Question: I have an android application. Force close when rss feed using URL. It should take data and show. Sorry for my poor english.
Here is my logcat:

Here is my activity:
'''
public class Site2 extends FragmentActivity {
// Connection detector class
ConnectionDetector cd;
Boolean isInternetPresent = false;
@Override
public void onCreate(Bundle savedInstanceState) {
super.onCreate(savedInstanceState);
setContentView(R.layout.main);
// creating connection detector class instance
cd = new ConnectionDetector(getApplicationContext());
// creating connection detector class instance
cd = new ConnectionDetector(getApplicationContext());
// get Internet status
isInternetPresent = cd.isConnectingToInternet();
// check for Internet status
if (isInternetPresent) {
// Internet Connection is Present
// make HTTP requests
showAlertDialog(Site2.this, "Internet Connection",
"You have internet connection", true,1);
} else {
// Internet connection is not present
// Ask user to connect to Internet
showAlertDialog(Site2.this, "No Internet Connection",
"You don't have internet connection.", false,2);
}
if ((isInternetPresent) &&(savedInstanceState == null)) {
addRssFragment();
}
}
private void addRssFragment() {
FragmentManager manager = getSupportFragmentManager();
FragmentTransaction transaction = manager.beginTransaction();
RssFragment fragment = new RssFragment();
////////////////////////////////////////
Bundle bundle = new Bundle(2);
bundle.putInt("url", 1);
bundle.putString("url", "http://www.dz-recrutement.blogspot.com/rss.xml");
fragment.setArguments(bundle);
//////////////////////////////////////
transaction.add(R.id.fragment_container, fragment);
transaction.commit();
}
@Override
protected void onSaveInstanceState(Bundle outState) {
super.onSaveInstanceState(outState);
outState.putBoolean("fragment_added", true);
}
public void showAlertDialog(Context context, String title, String message, Boolean status,int rol) {
AlertDialog alertDialog = new AlertDialog.Builder(context).create();
// Setting Dialog Title
alertDialog.setTitle(title);
// Setting Dialog Message
alertDialog.setMessage(message);
// Setting alert dialog icon
alertDialog.setIcon((status) ? R.drawable.success : R.drawable.fail);
switch(rol){
case 1:
alertDialog.setButton("OK", new DialogInterface.OnClickListener() {
public void onClick(DialogInterface dialog, int which) {
}
});
break;
case 2:
alertDialog.setButton("OK", new DialogInterface.OnClickListener() {
public void onClick(DialogInterface dialog, int which) {
finish();
}
});
break;
}
// Showing Alert Message
alertDialog.show();
}
}
'''
I added all the permissions. Please help me.
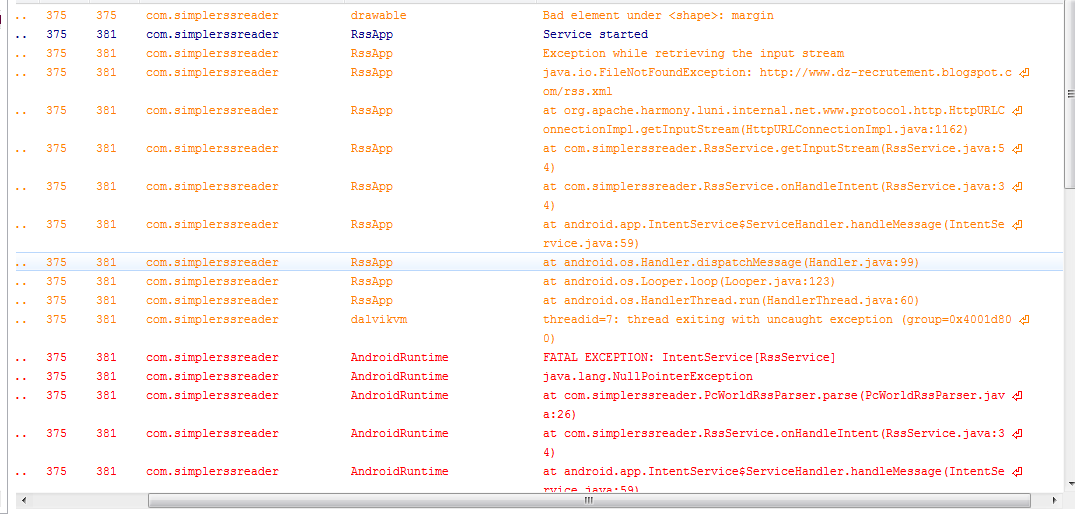
Answer: The Logfile says: "FileNotFoundException" and when I enter the Url, the file does not exist anymore :).
<URL>
Thats the problem, be sure, that it exists.